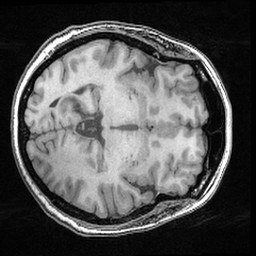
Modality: T1w
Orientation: axial
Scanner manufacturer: ge
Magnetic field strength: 3 T
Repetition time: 0.008572 s
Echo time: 0.003384 s